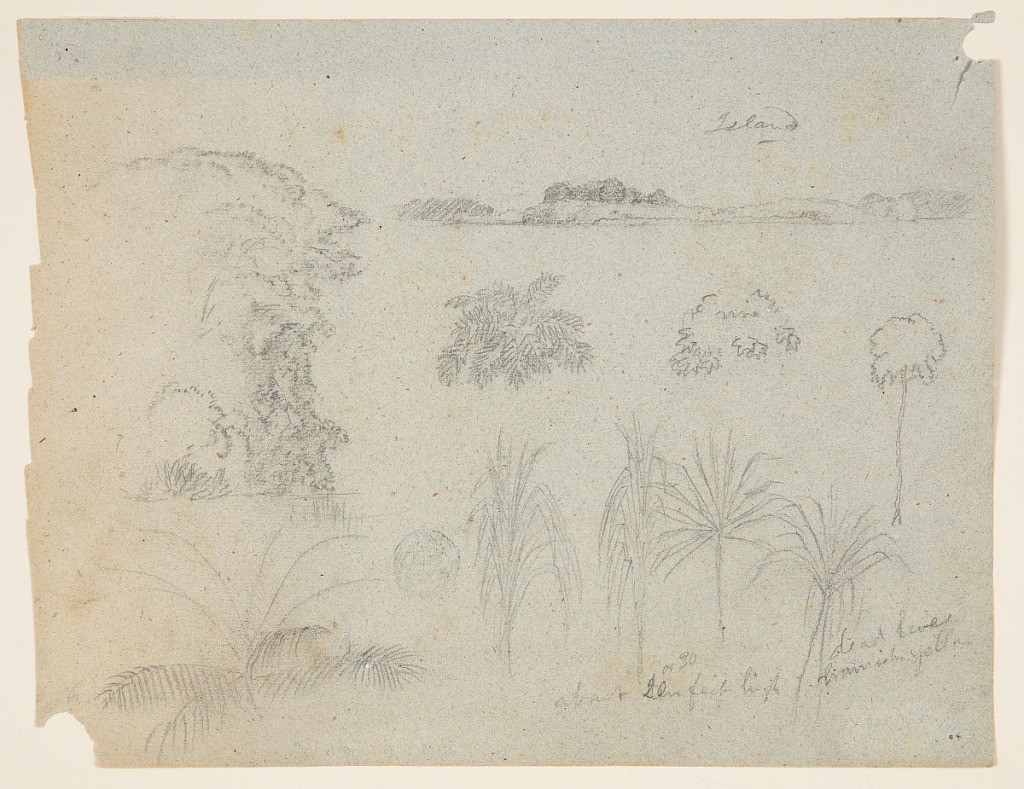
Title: Views along the Rio Magdalena, Colombia
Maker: Frederic Edwin Church, American, 1826–1900
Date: April–May 1853
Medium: Graphite on gray-blue wove paper
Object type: Drawing
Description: Botanical and landscape sketches showing multiple views of plants and wooded shores along the Magdalena River in Colombia. At upper right, a distant view of a wooded island stretches horizontally. At center left, a dense mass of vegetation and trees forms a vertical, cliff-like wall along the river's edge. Two treetops are shown at center, while a tall tree with a thin trunk and round canopy is included at left. At lower right, the top of a palm tree is incompletely sketched, while four views of palm fronds or another similar plant are included along the lower margin.